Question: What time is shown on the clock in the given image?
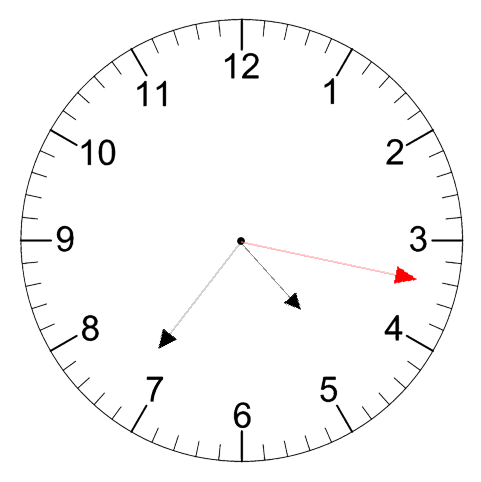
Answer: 04:36:17